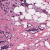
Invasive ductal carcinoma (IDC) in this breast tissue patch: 1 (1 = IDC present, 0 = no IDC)